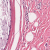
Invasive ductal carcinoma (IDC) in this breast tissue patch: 0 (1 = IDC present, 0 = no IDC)